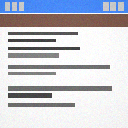
Screen state: on